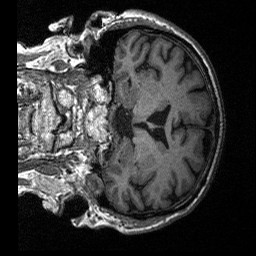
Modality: T1w
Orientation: coronal
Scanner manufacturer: siemens
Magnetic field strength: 3 T
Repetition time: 2.3 s
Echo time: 0.00226 s